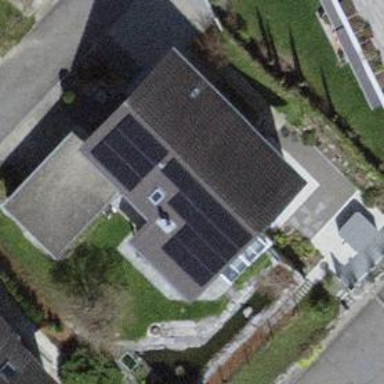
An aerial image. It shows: Solar power generator using photovoltaic panels.